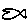
Label: fish